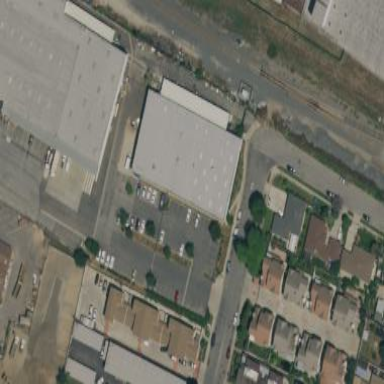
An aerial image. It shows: Warehouse.